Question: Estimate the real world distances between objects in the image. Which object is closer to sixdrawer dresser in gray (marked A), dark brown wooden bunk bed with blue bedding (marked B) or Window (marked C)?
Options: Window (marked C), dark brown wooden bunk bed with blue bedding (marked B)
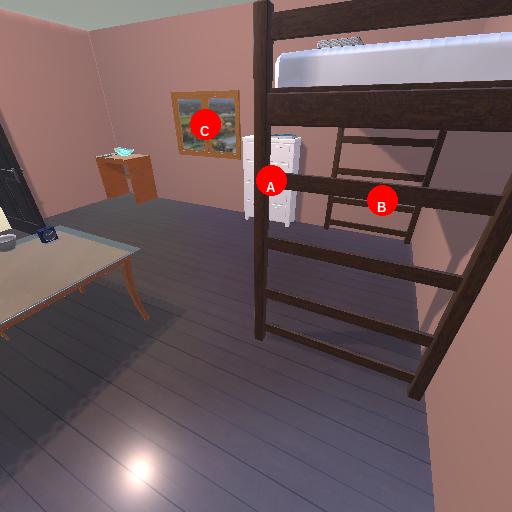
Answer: Window (marked C)